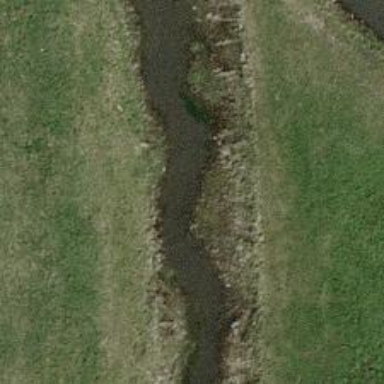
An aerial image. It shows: Drain that serves as waterway.